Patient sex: M
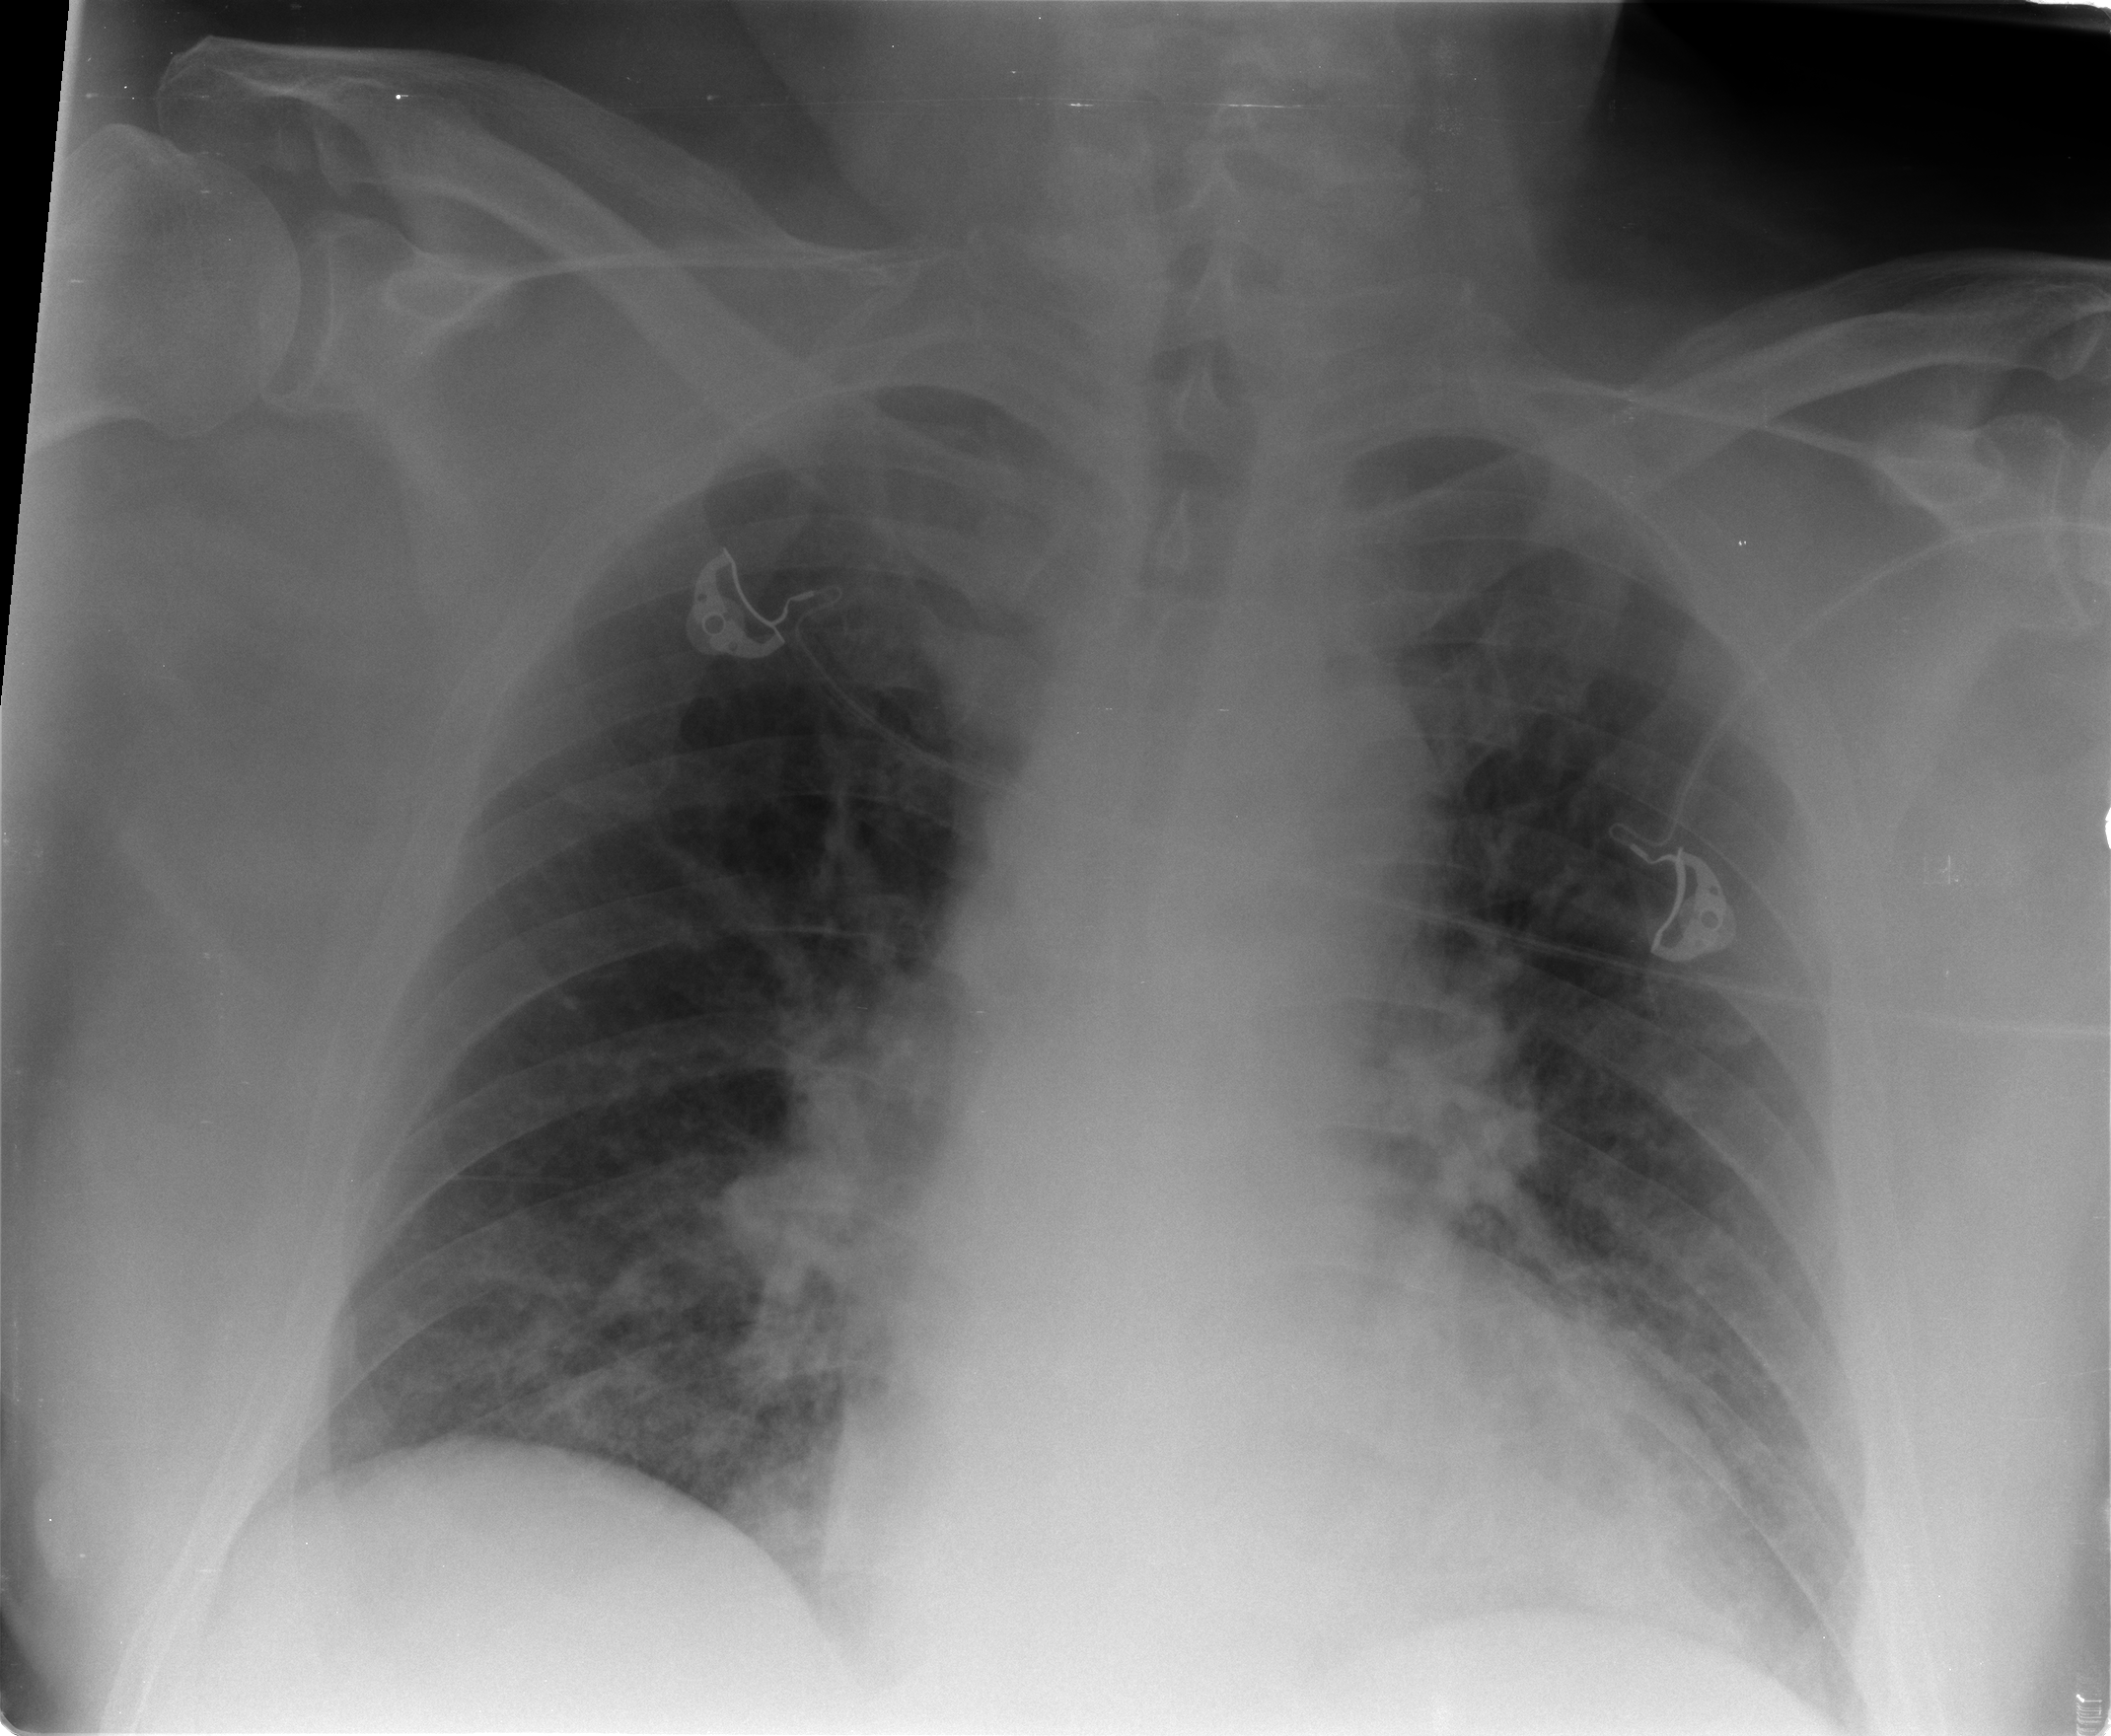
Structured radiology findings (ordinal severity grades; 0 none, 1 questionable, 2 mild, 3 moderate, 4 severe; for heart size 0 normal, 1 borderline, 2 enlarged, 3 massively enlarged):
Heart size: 2
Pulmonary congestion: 3
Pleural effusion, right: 0
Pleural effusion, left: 2
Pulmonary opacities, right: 1
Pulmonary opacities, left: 2
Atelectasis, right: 3
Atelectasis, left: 3